Question: I'm just starting out working on my first iOS app. How do you create a 'UITableViewCell' that contains a 'UITextField' that looks like the Title and Location fields when adding an event within the Calendar application? Are there any handy third-party components for doing this?
I can see that the table view has two grouped items and that the text fields have some placeholder text, it's more about how to go about making the text fields take up 100% of their parent table view cells.
Thanks in advance for any help.

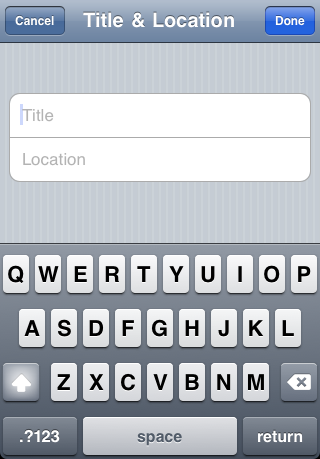
Answer: The <URL>. It describes two techniques for customizing a table-view cell: with code and using a pre-built nib. I think it has a lot of information you will be interested in.